Question: In my case, how would I resize a 'UITableViewCell' to accomodate the height of a 'UITextView' that it contains?
I'm currently trying to achieve this using the following code:
'''
- (CGFloat) tableView:(UITableView *)tableView heightForRowAtIndexPath:(NSIndexPath *)indexPath {
// init the font that we use
UIFont *font = [UIFont fontWithName:@"SourceSansPro-Regular" size:16];
if (indexPath.section == 0) {
// get the text size of the thread
CGSize textSize = [_thread.text sizeWithFont:font constrainedToSize:CGSizeMake(280, CGFLOAT_MAX) lineBreakMode:UILineBreakModeWordWrap];
return textSize.height + 20;
}
// default
return 60;
}
'''
I feel like if I could just get access to the 'UITableViewCell' in this method, then I could use the 'contentSize' property of the 'UITextView' in it, and return that. But I don't think that's possible at this point in the execution flow.
I can't just tweak that buffer, because it doesn't scale with the text size being returned by the get size function. The shorter the text, the more visible a larger buffer size is.
This is adjusting the height of the 'UITableViewCell', but it's not showing all of the 'UITextView' inside of it. I've specified the width of the 'UITextView' in the 'sizeWithFont:constrainedToSize:lineBreakMode:' method, which is '280'. I've specified that I wish to have essentially no maximum height, so that it can word-wrap as much as it needs to, using the 'CGFLOAT_MAX' constant. I append a buffer of '20' units to the resulting height of the method call, because there is a '20' unit buffer above the 'UITextView', in my 'Storyboard', and I'd like to also have a '20' unit buffer below it.
The end result of all of this still has text being clipped off, though. Here is a picture of what I am talking about:

Any ideas?
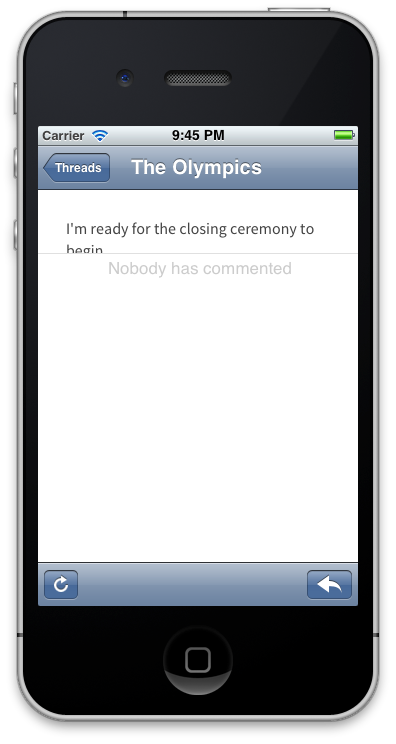
Answer: I'm going to go ahead and answer my question. The answer to this comes in two steps.
First, adjust the size of the 'UITextView' during your logic inside of the 'tableView:cellForRowAtIndexPath:' method. Make sure to do this making any changes to the text in the 'UITextView'. I re-size my 'UITextView' using the following method, inside of a subclass of 'UITableViewCell' where 'self.text' is the text view:
'''
- (void)resizeTextView {
// get the current frame size
CGRect frame = self.text.frame;
// set it to the height of the text view
frame.size.height = self.text.contentSize.height;
// set the new size of the text view
self.text.frame = frame;
}
'''
Next, I specify the height of the 'UITableViewCell' inside of the 'tableView:heightForRowAtIndexpath:' method. This is where most of the mystery exists, because to get the height for this row you have to calculate the height of any text that is going to be displayed in the row, along with anything else you need to calculate the height of. In my scenario, is was a 'UITextView'. Without access to the 'UITableViewCell' instance in this method, you're forced to use something like 'sizeWithFont:constrainedToSize:lineBreakMode:'. But, I noticed this was not returning consistent heights for me. Or at least, not heights that seemed to make enough room for my text from the 'UITextView'. That was the problem, though. The text view has additional left and right padding as well as different line heights, or something, than the 'sizeWithFont' method uses.
So, after fudging the results of the 'sizeWithFont' method for awhile, I ended up with the following code:
'''
- (CGFloat) tableView:(UITableView *)tableView heightForRowAtIndexPath:(NSIndexPath *)indexPath {
// init the font that we use
UIFont *font = [UIFont fontWithName:@"SourceSansPro-Regular" size:16];
if (indexPath.section == 0) {
// get the text size of the thread
CGSize textSize = [_thread.text sizeWithFont:font constrainedToSize:CGSizeMake(280 - 16, CGFLOAT_MAX) lineBreakMode:UILineBreakModeWordWrap];
// text height + padding
return textSize.height + 40;
} else if (indexPath.section == 1) {
// get the comment for this row
Comment *comment = [_comments objectAtIndex:indexPath.row];
// get the heights of the text areas
CGSize textSize = [comment.text sizeWithFont:font constrainedToSize:CGSizeMake(280 - 16, CGFLOAT_MAX) lineBreakMode:UILineBreakModeWordWrap];
return textSize.height + 40;
}
return 60;
}
'''
In the size constraint parameter, I subtract 16 units because the 'UITextView' has a padding of roughly 8 units on both the left and right sides. This will give us a closer result to what we expected for the height of the text.
I also add some padding to the final height, of 40 units, because the row itself needs some padding around the 'UITextView'.
There you go! Hope that helps.